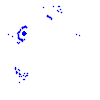
Particle: pion